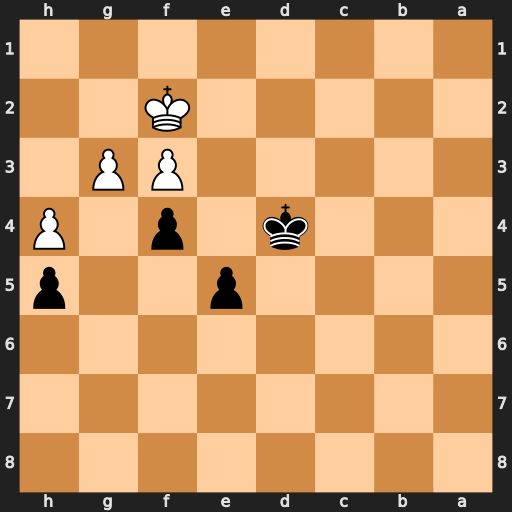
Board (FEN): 8/8/8/4p2p/3k1p1P/5PP1/5K2/8
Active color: b
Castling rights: -
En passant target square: -
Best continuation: fxg3+ Kg2 Kd3